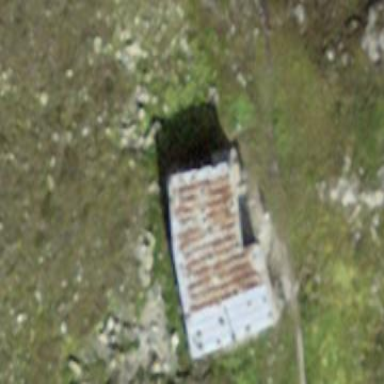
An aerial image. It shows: Hut.